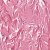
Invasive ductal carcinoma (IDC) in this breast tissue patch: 0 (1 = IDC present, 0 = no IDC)